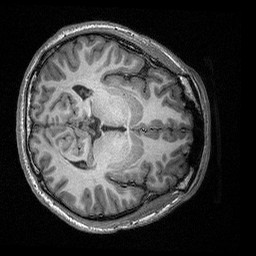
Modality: T1w
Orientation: axial
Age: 19
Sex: male
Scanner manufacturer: siemens
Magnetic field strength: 3 T
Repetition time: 2.53 s
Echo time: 0.00309 s